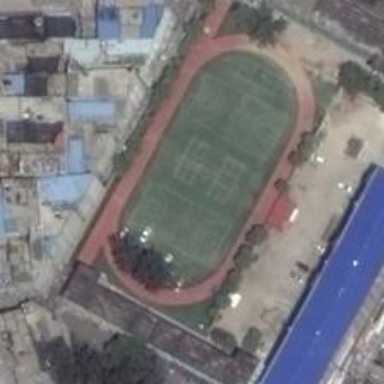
A half-old football field is next to the community nearby .